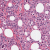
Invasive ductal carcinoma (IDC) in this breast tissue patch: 1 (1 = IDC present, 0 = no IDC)